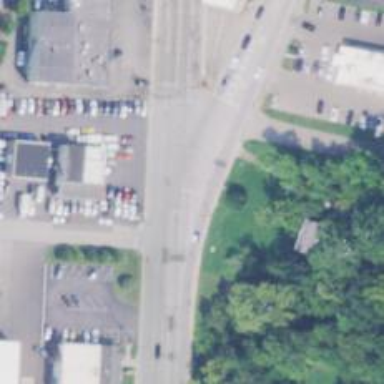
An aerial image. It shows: Solid stop line on the road.